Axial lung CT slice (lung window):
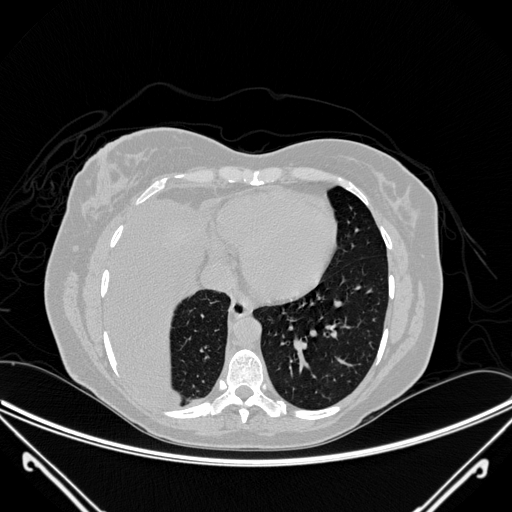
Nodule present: no